Question: With a set of <URL>:
'''
A B
U Z
B A
A C
Z A
K Z
A Q
D A
U K
P U
U P
B Y
Y R
Y U
C R
R Q
A D
Q Z
'''
Find all the paths from A to Z.
1. A - B - Y - R - Q - Z
2. A - B - Y - U - Z
3. A - C - R - Q - Z
4. A - Q - Z
5. A - B - Y - U - K - Z

A location cannot appear more than once in the path, hence 'A - B - Y - U - P - U - Z' is not valid.
Locations are named AAA to ZZZ (presented here as A - Z for simplicity) and the input is random in such a way that there may or may not be a location ABC, all locations may be XXX (unlikely), or there may not be a possible path at all locations are "isolated".
Initially I'd thought that this is a variation of the unweighted <URL>, but I find it rather different and I'm not sure how does the algorithm there apply here.
My current solution goes like this:
1. Pre-process the list such that we have a hashmap which points a location (left), to a list of locations (right)
2. Create a hashmap to keep track of "visited locations". Create a list to store "found paths".
3. Store X (starting-location) to the "visited locations" hashmap.
4. Search for X in the first hashmap, (Location A will give us (B, C, Q) in O(1) time).
5. For-each found location (B, C, Q), check if it is the final destination (Z). If so store it in the "found paths" list. Else if it doesn't already exist in "visited locations" hashmap, Recurl to step 3 now with that location as "X". (actual code below)
With this current solution, it takes to map (not shortest) possible routes from "BKI" to "SIN" for <URL>.
I was wondering if there's a more effective (time-wise) way of doing it. Does anyone know of a better algorithm to find all the paths from an arbitrary position A to an arbitrary position Z ?
Actual Code for current solution:
'''
import java.util.*;
import java.io.*;
public class Test {
private static HashMap<String, List<String>> left_map_rights;
public static void main(String args[]) throws Exception {
left_map_rights = new HashMap<>();
BufferedReader r = new BufferedReader(new FileReader("routes.text"));
String line;
HashMap<String, Void> lines = new HashMap<>();
while ((line = r.readLine()) != null) {
if (lines.containsKey(line)) { // ensure no duplicate lines
continue;
}
lines.put(line, null);
int space_location = line.indexOf(' ');
String left = line.substring(0, space_location);
String right = line.substring(space_location + 1);
if(left.equals(right)){ // rejects entries whereby left = right
continue;
}
List<String> rights = left_map_rights.get(left);
if (rights == null) {
rights = new ArrayList<String>();
left_map_rights.put(left, rights);
}
rights.add(right);
}
r.close();
System.out.println("start");
List<List<String>> routes = GetAllRoutes("BKI", "SIN");
System.out.println("end");
for (List<String> route : routes) {
System.out.println(route);
}
}
public static List<List<String>> GetAllRoutes(String start, String end) {
List<List<String>> routes = new ArrayList<>();
List<String> rights = left_map_rights.get(start);
if (rights != null) {
for (String right : rights) {
List<String> route = new ArrayList<>();
route.add(start);
route.add(right);
Chain(routes, route, right, end);
}
}
return routes;
}
public static void Chain(List<List<String>> routes, List<String> route, String right_most_currently, String end) {
if (right_most_currently.equals(end)) {
routes.add(route);
return;
}
List<String> rights = left_map_rights.get(right_most_currently);
if (rights != null) {
for (String right : rights) {
if (!route.contains(right)) {
List<String> new_route = new ArrayList<String>(route);
new_route.add(right);
Chain(routes, new_route, right, end);
}
}
}
}
}
'''
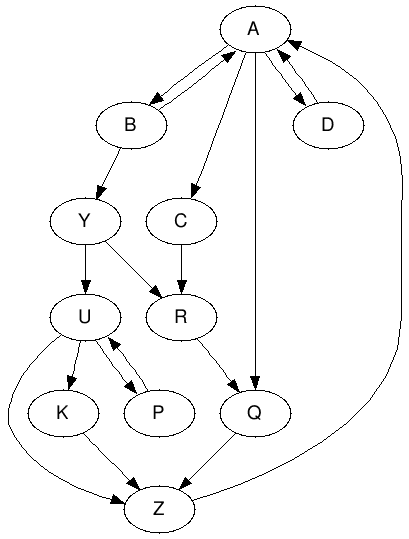
Answer: As I understand your question, Dijkstras algorithm cannot be applied as is, since shortest path problem per definition finds a single path in a set of all possible paths. Your task is to find all paths per-se.
Many optimizations on Dijkstras algorithm involve cutting off search trees with higher costs. You won't be able to cut off those parts in your search, as you need all findings.
And I assume you mean all paths .
Algorithm:
- Pump network into a 2dim array 26x26 of boolean/integer. fromTo[i,j].
Set a 1/true for an existing link. - Starting from the first node trace all following nodes (search links for 1/true). - Keep visited nodes in a some structure (array/list). Since maximal
depth seems to be 26, this should be possible via recursion.- And as @soulcheck has written below, you may think about cutting of paths you have aleady visted. You may keep a list of paths towards the destination in each element of the array. Adjust the breaking condition accordingly.- Break when- - -
Performance wise I'd vote against using hashmaps and lists and prefer static structures.
Hmm, while re-reading the question, I realized that the name of the nodes cannot be limited to A-Z. You are writing something about 20k lines, with 26 letters, a fully connected A-Z network would require far less links. Maybe you skip recursion and static structures :)
Ok, with valid names from AAA to ZZZ an array would become far too large. So you better create a dynamic structure for the network as well. Counter question: regarding performance, what is the best data structure for a less popuplate array as my algorithm would require? I' vote for an 2 dim ArrayList. Anyone?